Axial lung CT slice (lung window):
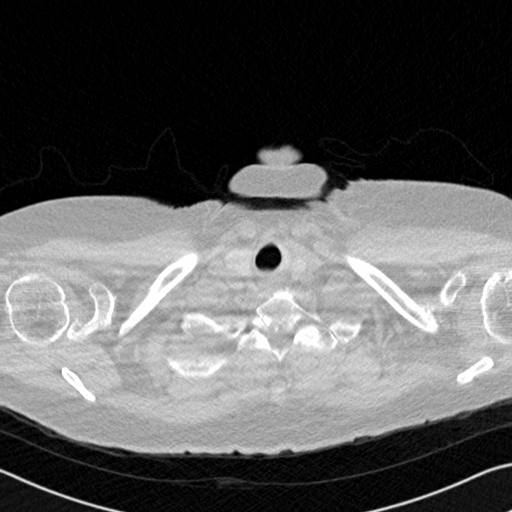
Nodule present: no